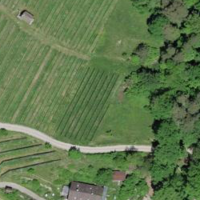
EUNIS habitat code: 40
Species observed at this site:
Agrimonia eupatoria
Clinopodium alpinum